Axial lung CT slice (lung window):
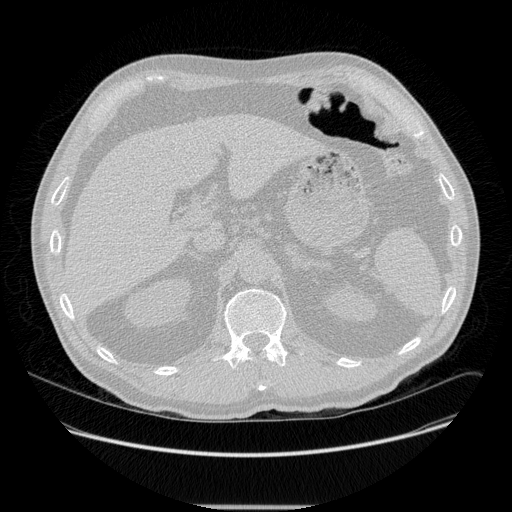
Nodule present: no